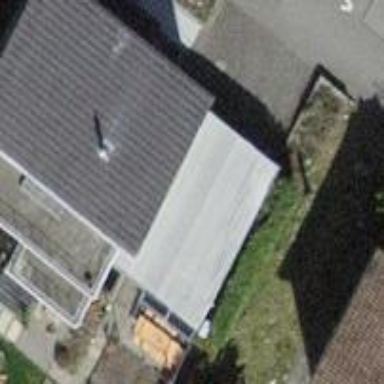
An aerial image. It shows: Detached building.